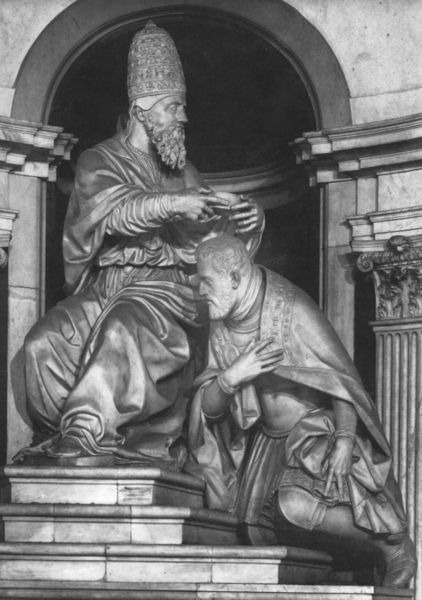
Titel: Papst Clemens VII. krönt Karl V. zum Kaiser
Künstler: Baccio Bandinelli
Standort: Florenz, Palazzo Vecchio (EU - I - Toskana)
Schlagwörter: kopf, männer, bart, sockel, figur, skulptur, zwei, pilaster, figuren, treppe, papst, stufen, plastik, foto, fotografie, nische, schwarzweiß, knien, aufsetzen, salbung, kniend, krönung, segnung, mitra, tiara, weihe, kniender, 2